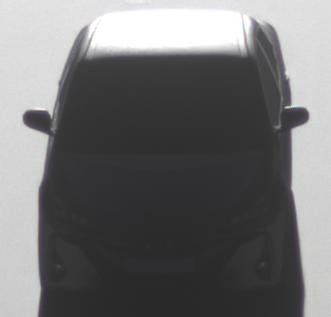
Make: Toyota
Model: Prius 1.8 Plug-In Hybrid
Detailed model: Prius (XW5) Plug-In
Model produced from: 2019/07
Model produced until: 2020/07
Doors: 5
Color: gray
Road condition: dry road
Daytime: sunrise or sunset
Contrast: medium contrast